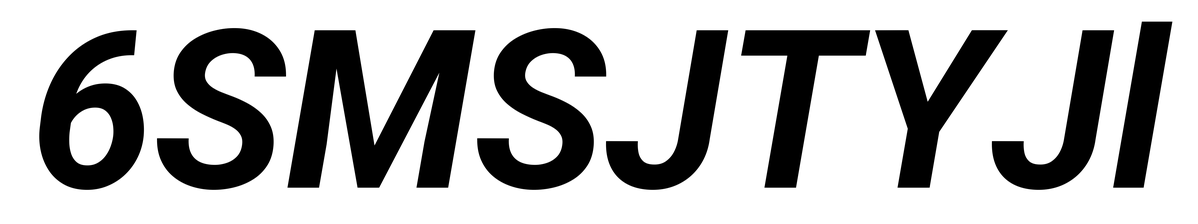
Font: Roboto-Italic_Bold_Italic